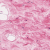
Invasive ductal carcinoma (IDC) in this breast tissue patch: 0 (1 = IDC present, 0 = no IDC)